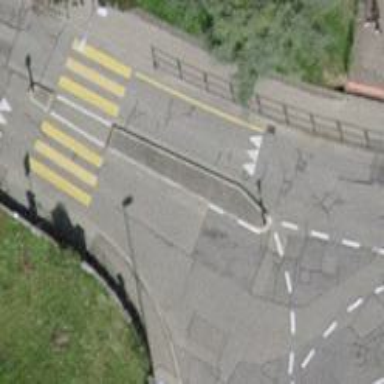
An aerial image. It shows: Bump for traffic calming.